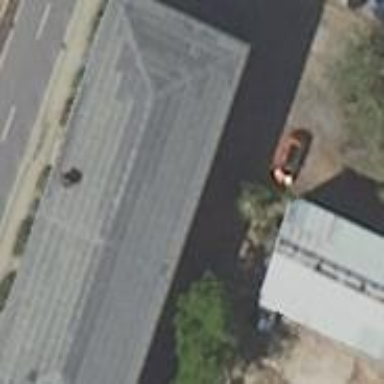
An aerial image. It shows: Commercial building.